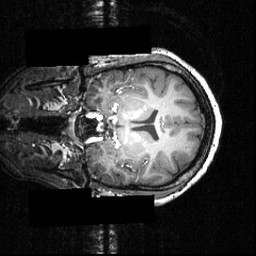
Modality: T1w
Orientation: coronal
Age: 16
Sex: female
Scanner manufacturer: siemens
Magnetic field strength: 3.951 T
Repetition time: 1.5 s
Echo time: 0.00335 s